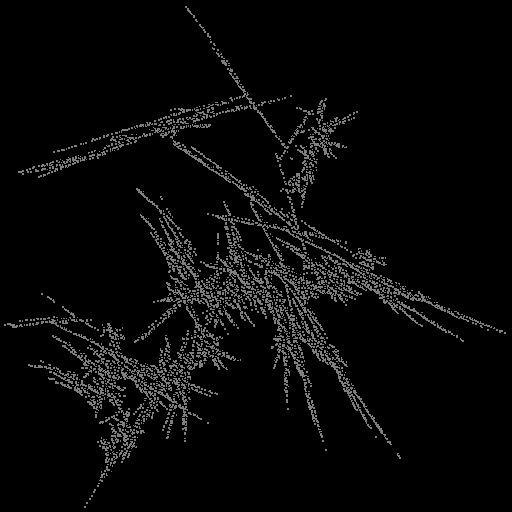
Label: groundpine